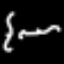
Label: squiggle